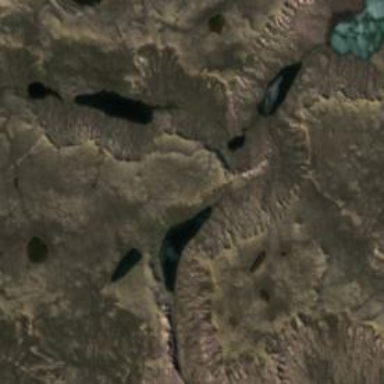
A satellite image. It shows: Natural landform known as tundra polygon.